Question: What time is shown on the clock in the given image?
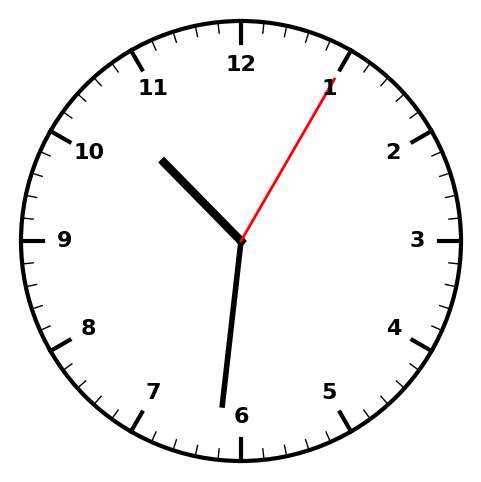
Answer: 10:31:05